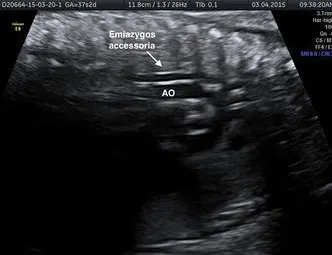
The prenatal ultrasound shows the accessory hemiazygos that drain into the left venous trunk brachial-cephalic.
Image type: radiology (ultrasound)